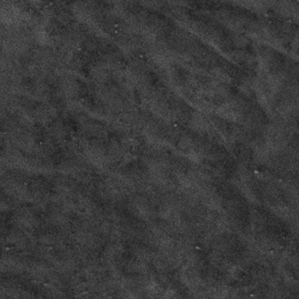
Label: frost